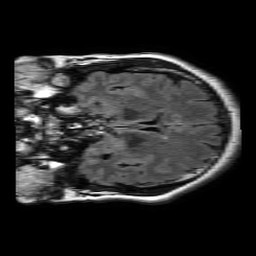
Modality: FLAIR
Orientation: coronal
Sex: female
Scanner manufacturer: philips
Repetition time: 11 s
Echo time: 0.125 s